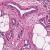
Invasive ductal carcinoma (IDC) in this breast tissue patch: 0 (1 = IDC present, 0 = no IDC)